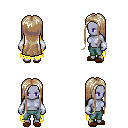
a pixel art fantasy rpg character, female body template, dark elf, purple skin, yellow tattered cape, teal pants, white blonde extra-long hairstyle, white cloth bracers, brown slippers, four views (front, back, left, right), 2x2 character sprite sheet, small pixel art, hard edges, no anti-aliasing